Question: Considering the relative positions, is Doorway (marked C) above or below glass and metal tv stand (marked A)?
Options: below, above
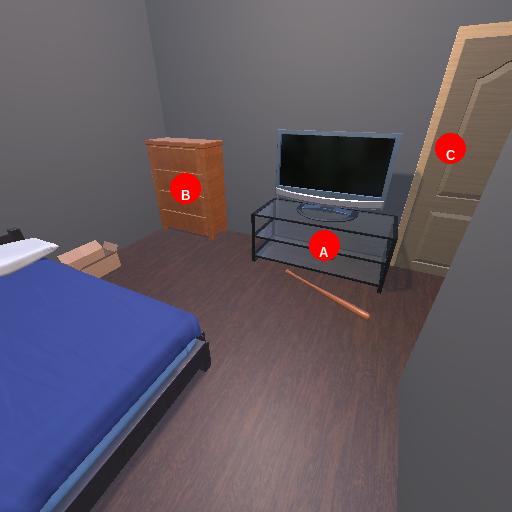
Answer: below